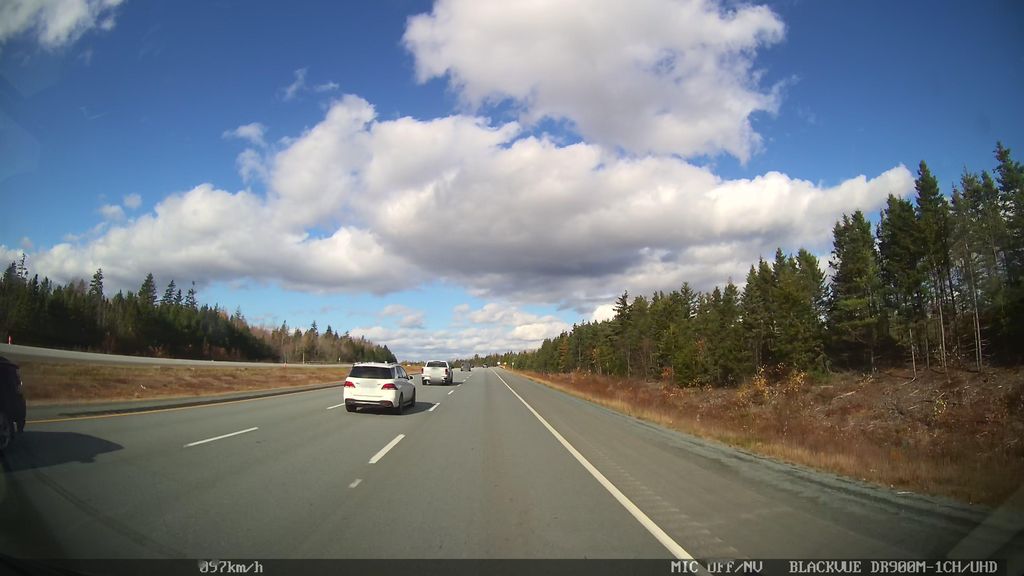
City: halifax